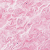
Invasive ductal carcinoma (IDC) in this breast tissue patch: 0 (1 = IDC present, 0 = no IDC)